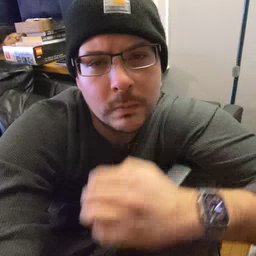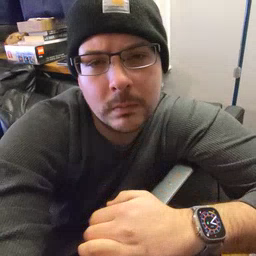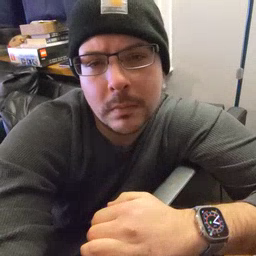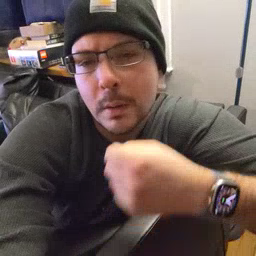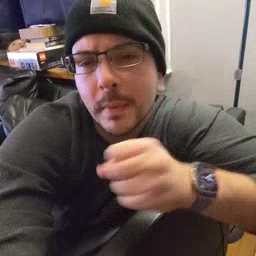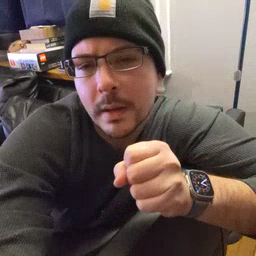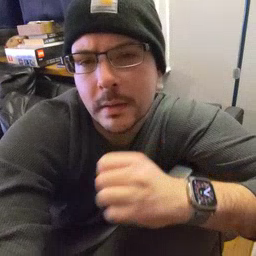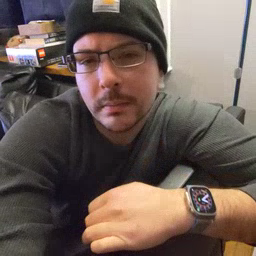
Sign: make